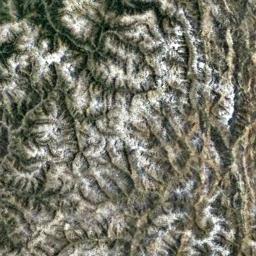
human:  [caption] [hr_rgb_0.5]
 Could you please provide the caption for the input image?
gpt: A lot of snow is on the snowberg .

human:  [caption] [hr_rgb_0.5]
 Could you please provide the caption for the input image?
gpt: The white snow on the snow-capped mountains is veined .

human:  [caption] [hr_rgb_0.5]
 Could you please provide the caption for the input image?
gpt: The snow berg is consist of bare land and white snow .

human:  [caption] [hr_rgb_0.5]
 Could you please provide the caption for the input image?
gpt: The snowberg is covered with snow and ice in the top and the snowberg consist of lots of ridges and valleys .

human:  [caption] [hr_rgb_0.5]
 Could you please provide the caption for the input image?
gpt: There are many ridges on the snowberg .